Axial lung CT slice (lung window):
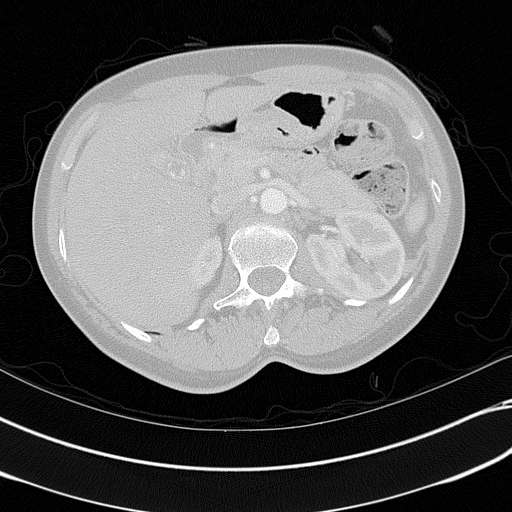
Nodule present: no